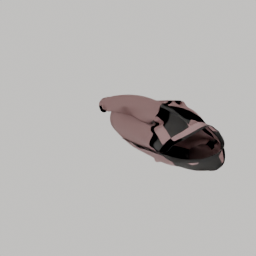
Label: people